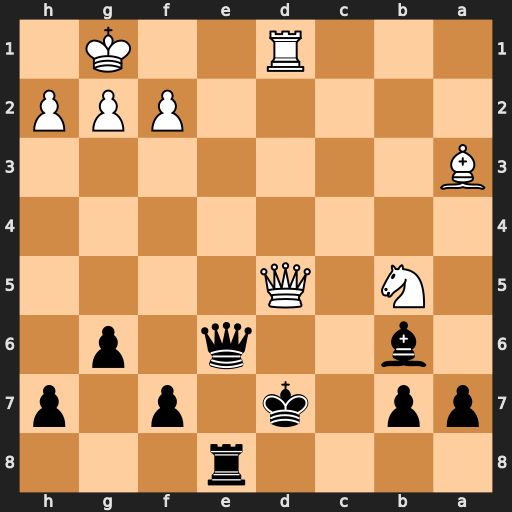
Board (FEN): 4r3/pp1k1p1p/1b2q1p1/1N1Q4/8/B7/5PPP/3R2K1
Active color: b
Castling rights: -
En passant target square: -
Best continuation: Qxd5 Rxd5+ Kc6 Rd1 Kxb5